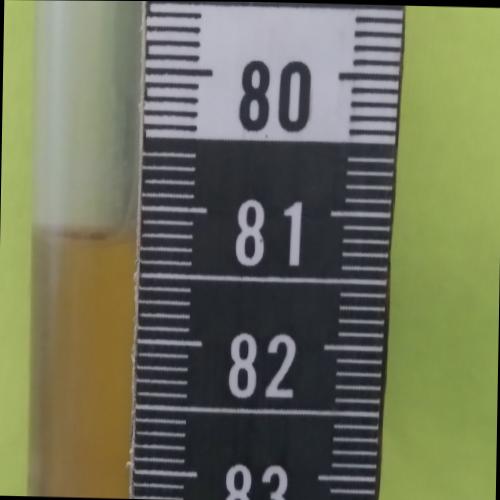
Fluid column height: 81.2 cm